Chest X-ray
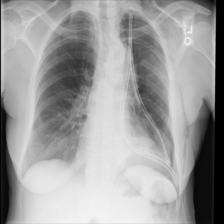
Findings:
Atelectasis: negative
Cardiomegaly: negative
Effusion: negative
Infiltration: negative
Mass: positive
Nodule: negative
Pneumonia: negative
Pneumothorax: positive
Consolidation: negative
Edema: negative
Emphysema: positive
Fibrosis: negative
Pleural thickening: negative
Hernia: negative